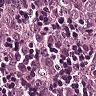
Metastatic tissue present: yes